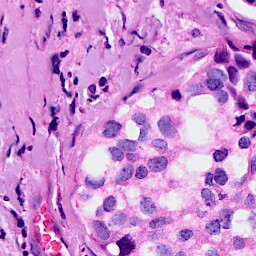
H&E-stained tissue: Breast